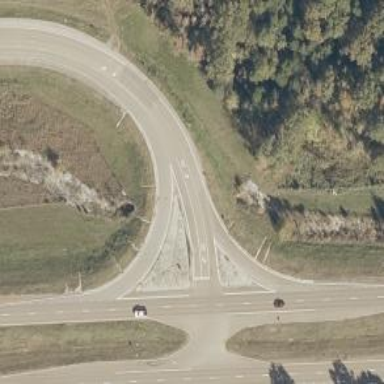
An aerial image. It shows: Trunk link road with asphalt surface.